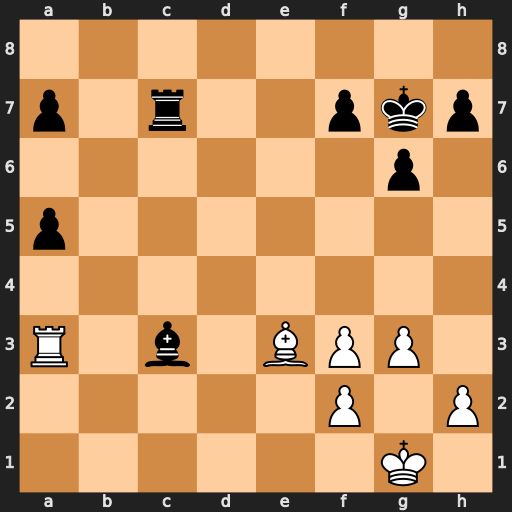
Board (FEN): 8/p1r2pkp/6p1/p7/8/R1b1BPP1/5P1P/6K1
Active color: w
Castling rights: -
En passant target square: -
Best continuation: Rxc3 Rxc3 Bd4+ Kf8 Bxc3